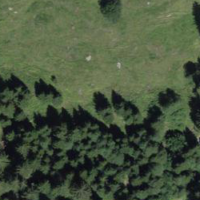
EUNIS habitat code: 43
Species observed at this site:
Nucifraga caryocatactes